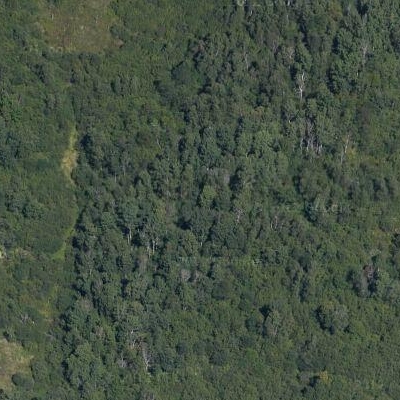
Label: Forest